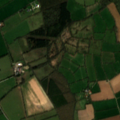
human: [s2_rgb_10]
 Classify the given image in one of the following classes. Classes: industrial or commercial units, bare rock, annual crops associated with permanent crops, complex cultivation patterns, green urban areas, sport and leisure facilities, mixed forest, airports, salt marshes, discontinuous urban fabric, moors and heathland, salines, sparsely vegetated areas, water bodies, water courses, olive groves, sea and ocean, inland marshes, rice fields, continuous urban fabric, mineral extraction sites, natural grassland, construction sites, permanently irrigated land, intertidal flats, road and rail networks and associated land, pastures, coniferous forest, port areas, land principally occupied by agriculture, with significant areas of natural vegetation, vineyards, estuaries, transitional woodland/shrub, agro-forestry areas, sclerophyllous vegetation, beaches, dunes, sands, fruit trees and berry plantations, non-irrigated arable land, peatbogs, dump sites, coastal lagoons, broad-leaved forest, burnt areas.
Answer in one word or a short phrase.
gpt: non-irrigated arable land, pastures